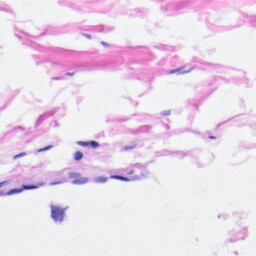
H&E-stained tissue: Heart